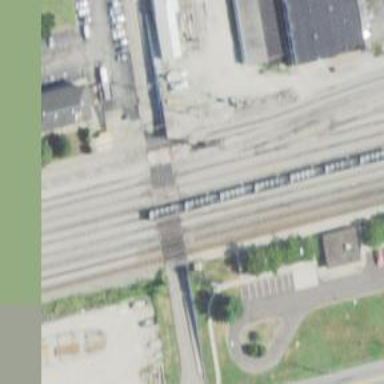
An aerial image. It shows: Railway yard.